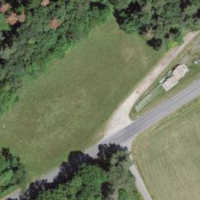
EUNIS habitat code: 44
Species observed at this site:
Turdus merula
Cyanistes caeruleus
Buteo buteo
Parus major
Troglodytes troglodytes
Erithacus rubecula
Dendrocopos major
Certhia familiaris
Fringilla coelebs
Coccothraustes coccothraustes
Columba palumbus
Picus viridis
Periparus ater